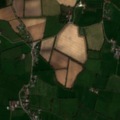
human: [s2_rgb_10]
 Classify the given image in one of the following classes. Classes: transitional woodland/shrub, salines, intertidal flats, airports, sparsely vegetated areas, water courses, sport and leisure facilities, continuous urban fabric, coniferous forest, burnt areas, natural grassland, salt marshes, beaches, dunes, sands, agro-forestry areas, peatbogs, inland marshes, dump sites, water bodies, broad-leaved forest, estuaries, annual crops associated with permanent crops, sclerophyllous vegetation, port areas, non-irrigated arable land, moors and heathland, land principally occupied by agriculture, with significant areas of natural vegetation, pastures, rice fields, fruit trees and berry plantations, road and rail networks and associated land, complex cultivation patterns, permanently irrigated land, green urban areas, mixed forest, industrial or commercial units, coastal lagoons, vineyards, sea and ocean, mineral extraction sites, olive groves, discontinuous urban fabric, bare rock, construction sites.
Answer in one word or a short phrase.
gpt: non-irrigated arable land, pastures